Interaction volume radius: 5 \u00c5
Interaction volume height: 10 \u00c5
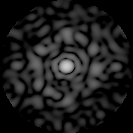
Disorder parameter: 0.8502